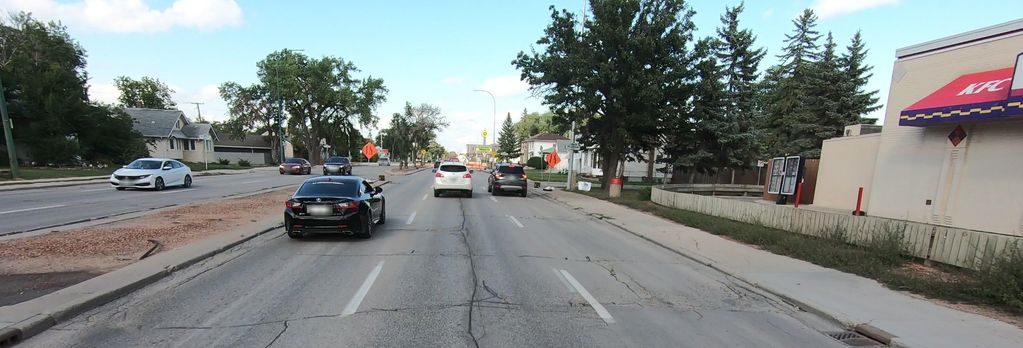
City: winnipeg